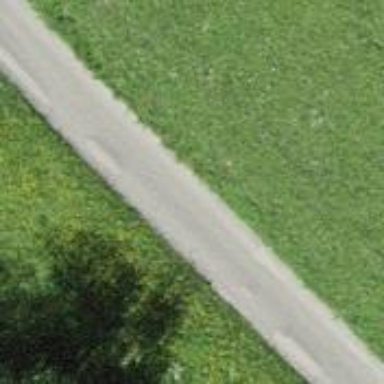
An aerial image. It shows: Unclassified road with paved surface.